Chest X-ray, PA view. Patient: 18 years old, sex M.
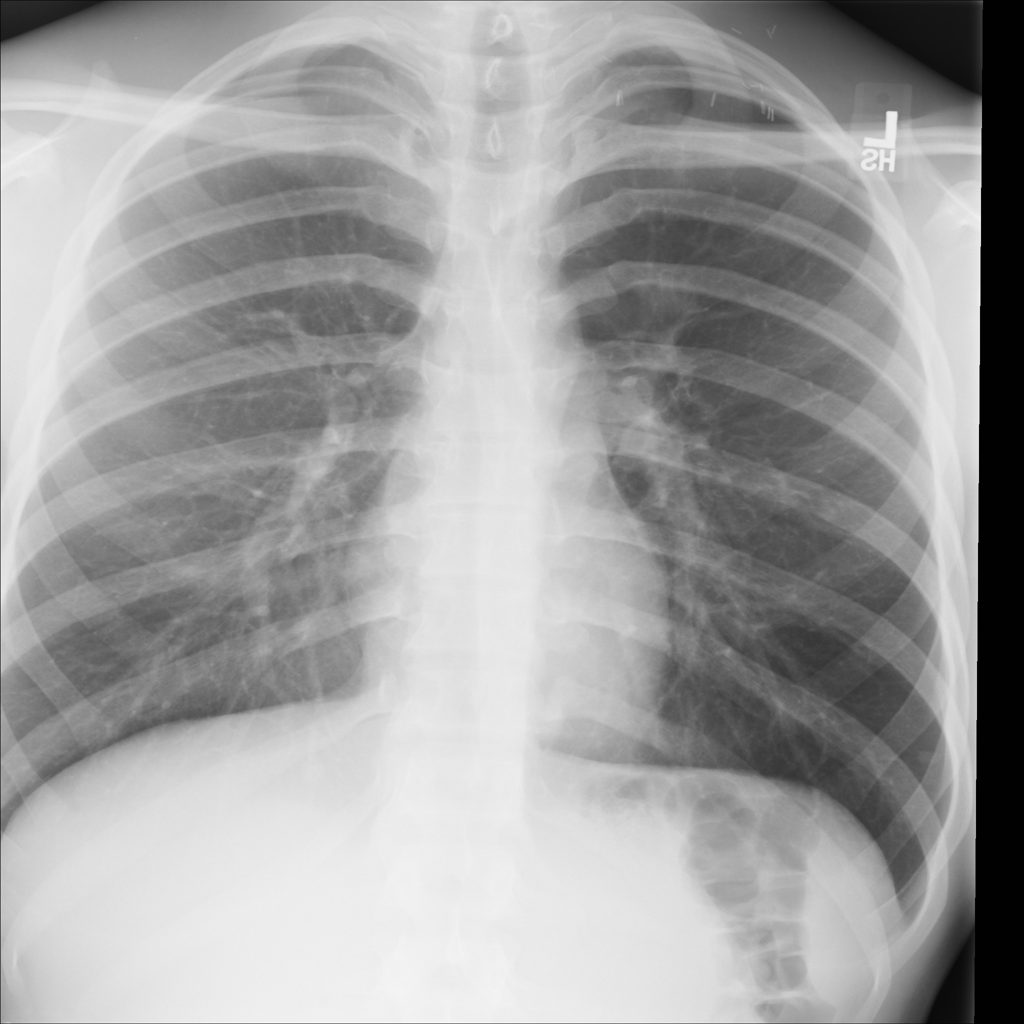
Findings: Nodule